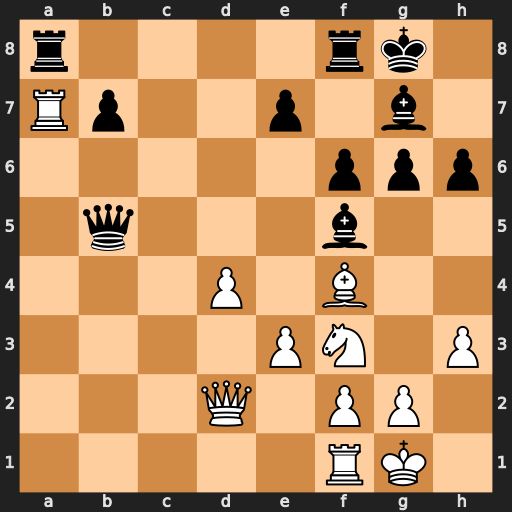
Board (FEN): r4rk1/Rp2p1b1/5ppp/1q3b2/3P1B2/4PN1P/3Q1PP1/5RK1
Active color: w
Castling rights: -
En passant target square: -
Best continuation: Qa2+ Kh7 Rxa8